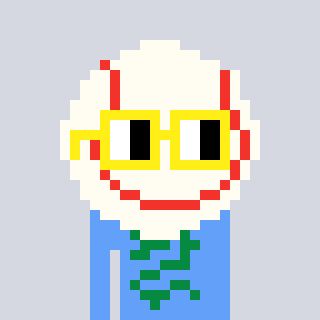
a pixel art character with square yellow glasses, a baseball ball-shaped head and a blue-colored body on a cool background